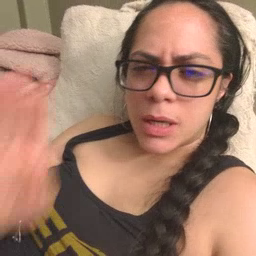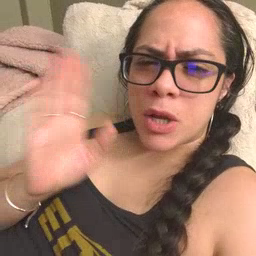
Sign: bedroom